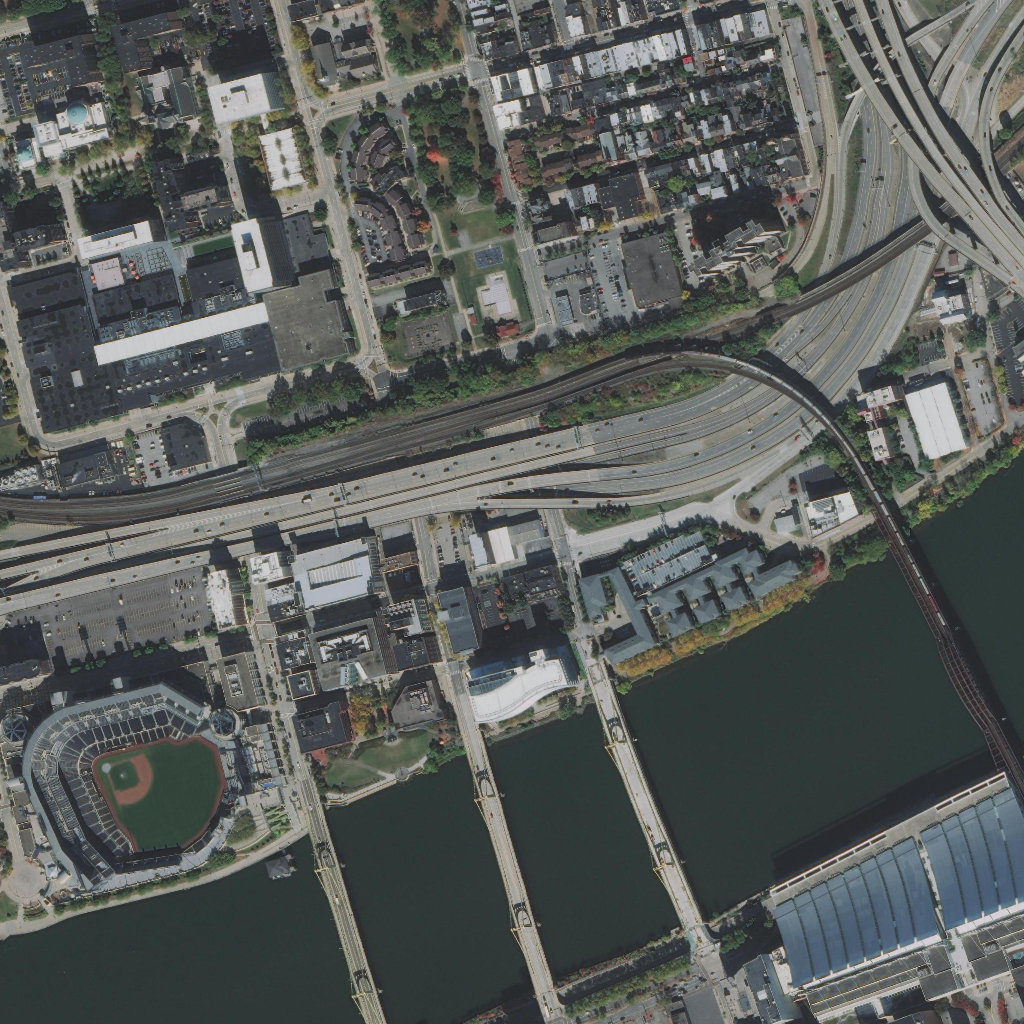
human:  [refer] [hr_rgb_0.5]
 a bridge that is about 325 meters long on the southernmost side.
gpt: <box>[[44, 68, 53, 97, 0]]</box>